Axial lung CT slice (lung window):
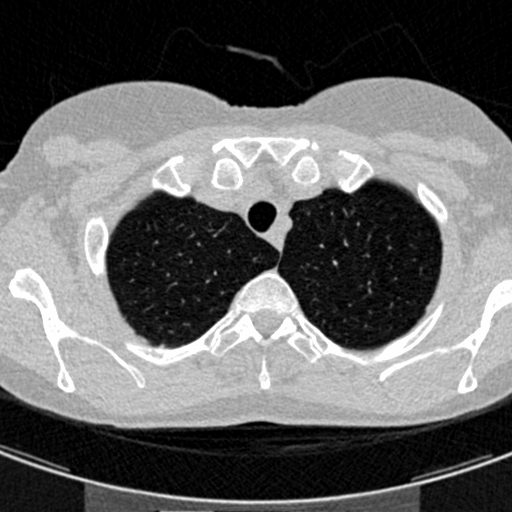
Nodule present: no